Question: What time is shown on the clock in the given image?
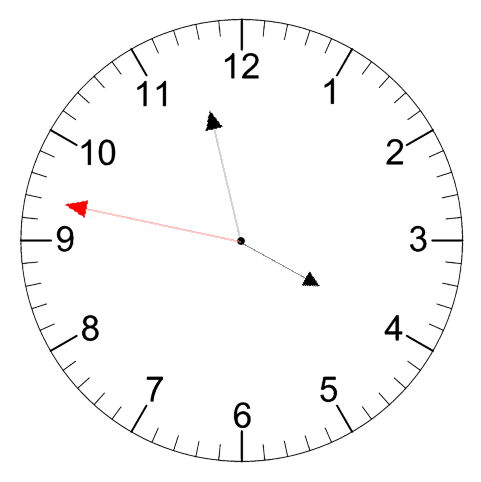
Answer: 03:57:47